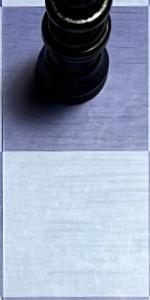
Label: Empty